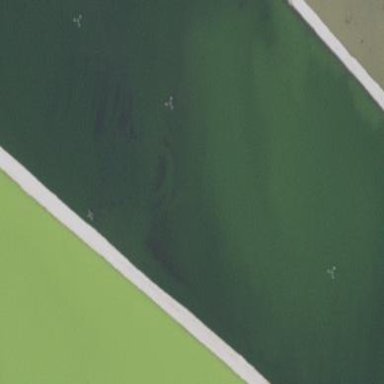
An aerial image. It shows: Image of wastewater.